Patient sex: M
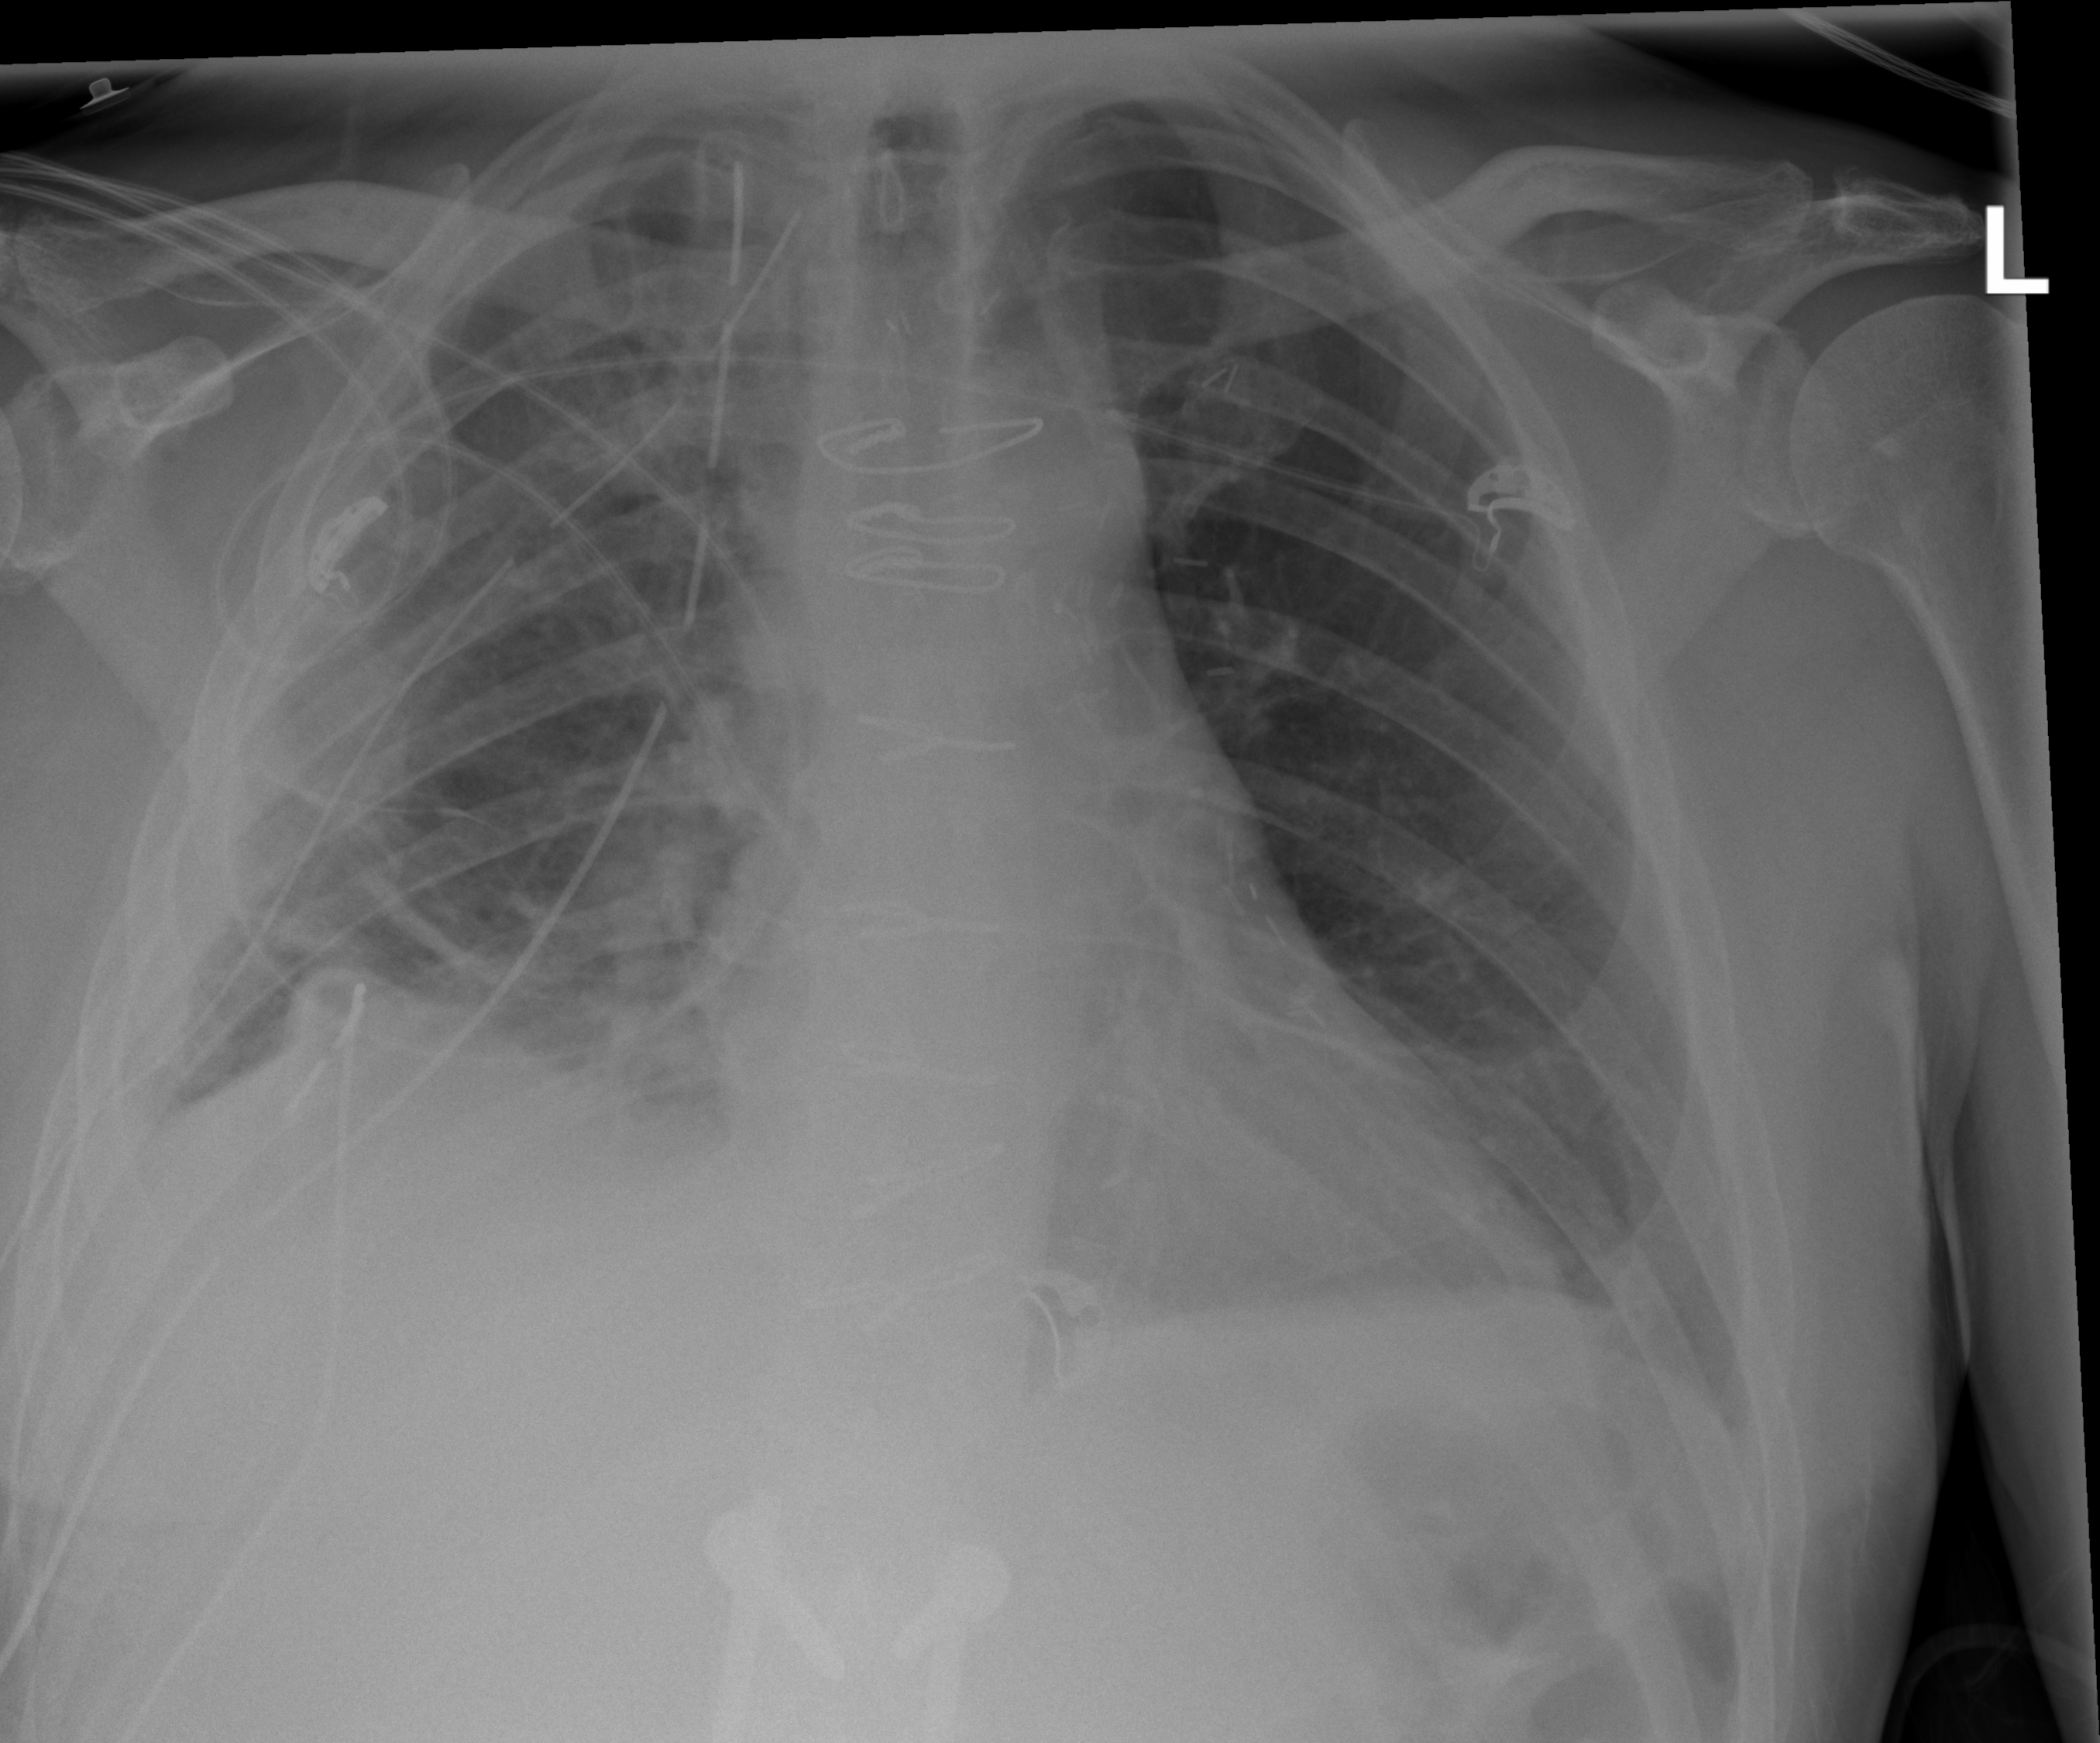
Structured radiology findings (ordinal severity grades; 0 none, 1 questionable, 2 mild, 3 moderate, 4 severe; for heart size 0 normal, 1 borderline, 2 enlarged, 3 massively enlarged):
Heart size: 2
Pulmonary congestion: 0
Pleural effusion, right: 2
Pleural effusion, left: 0
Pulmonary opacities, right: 2
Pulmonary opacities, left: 0
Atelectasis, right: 2
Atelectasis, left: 0